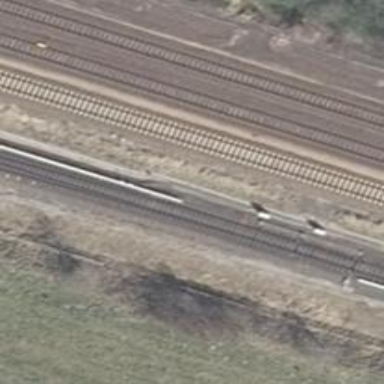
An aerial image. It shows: Railway signal.